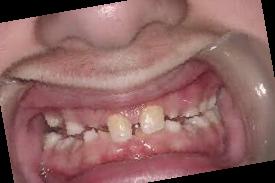
Condition: hypodontia